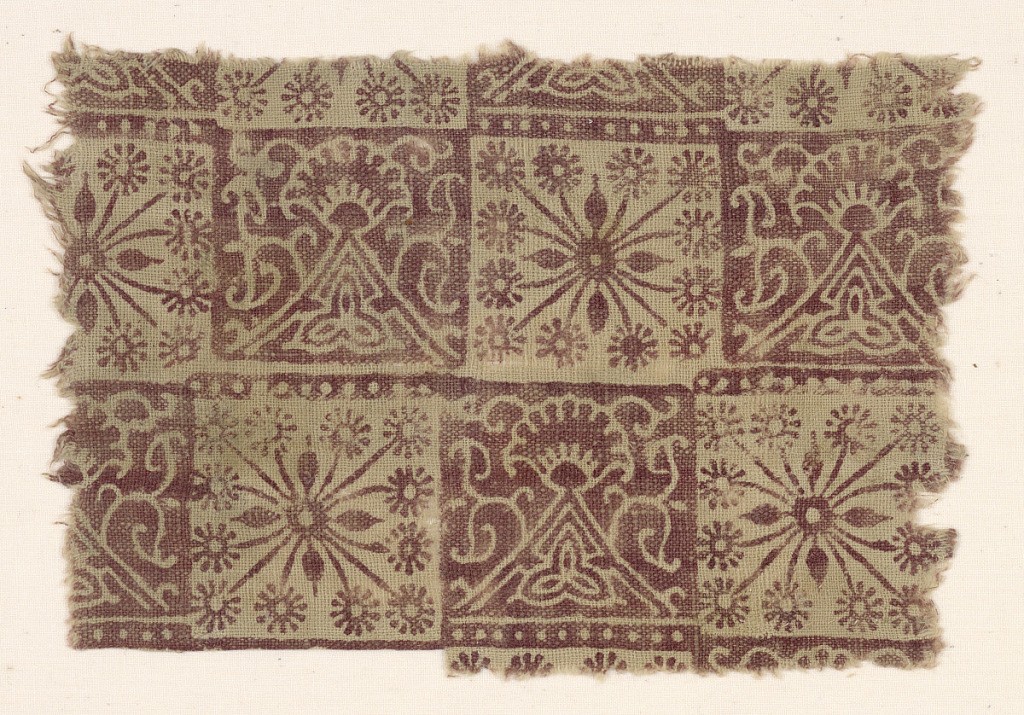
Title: Fragment
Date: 14th–15th century
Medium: cotton Technique: block-printed on plain weave
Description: Checkerboard layout of squares with stylized floral rosette in dull red on undyed ground alternating with dull red square with line reserve of profile lotus and leaf rising from triangle base.